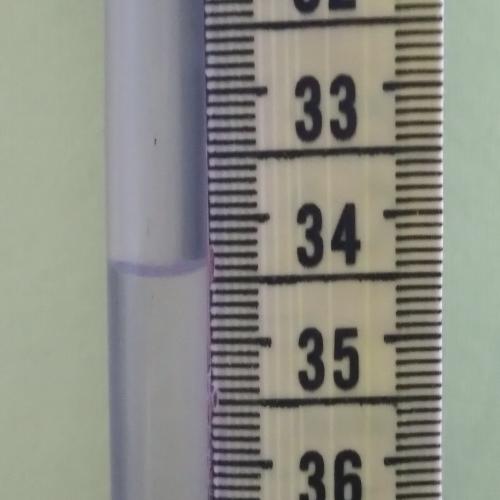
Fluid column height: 34.4 cm